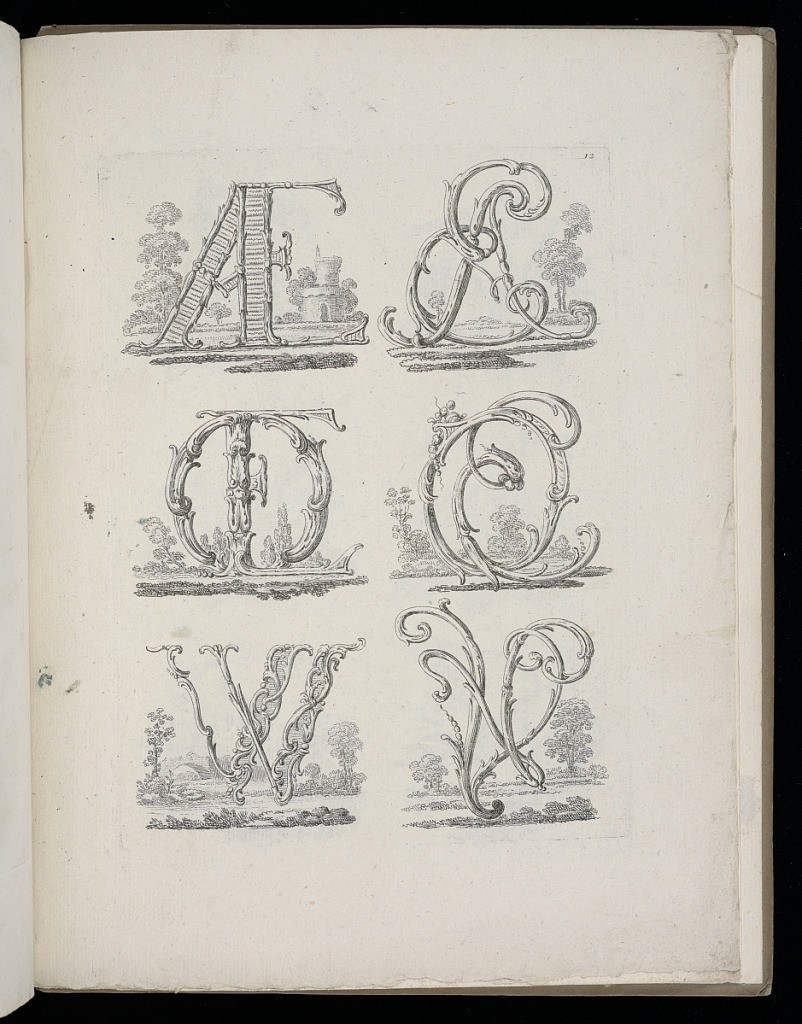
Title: Designs for Letters
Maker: Jean Baptiste Piauger, French, active 1760s
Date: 1767
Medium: Etching and engraving on laid paper
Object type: Print
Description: A plate of six designs for the letters ‘Œ', ‘Æ', ‘W' and ‘V', from a series of decorative letters, published in Pouget's ‘Dictionnaire des chifres […]'. The plate features six ornamental inhabited letter designs within pastoral landscapes, two per row, with rococo ornament, acanthus leaves, scrolling foliate, garlands of flowers, and friezes. The plate is numbered.